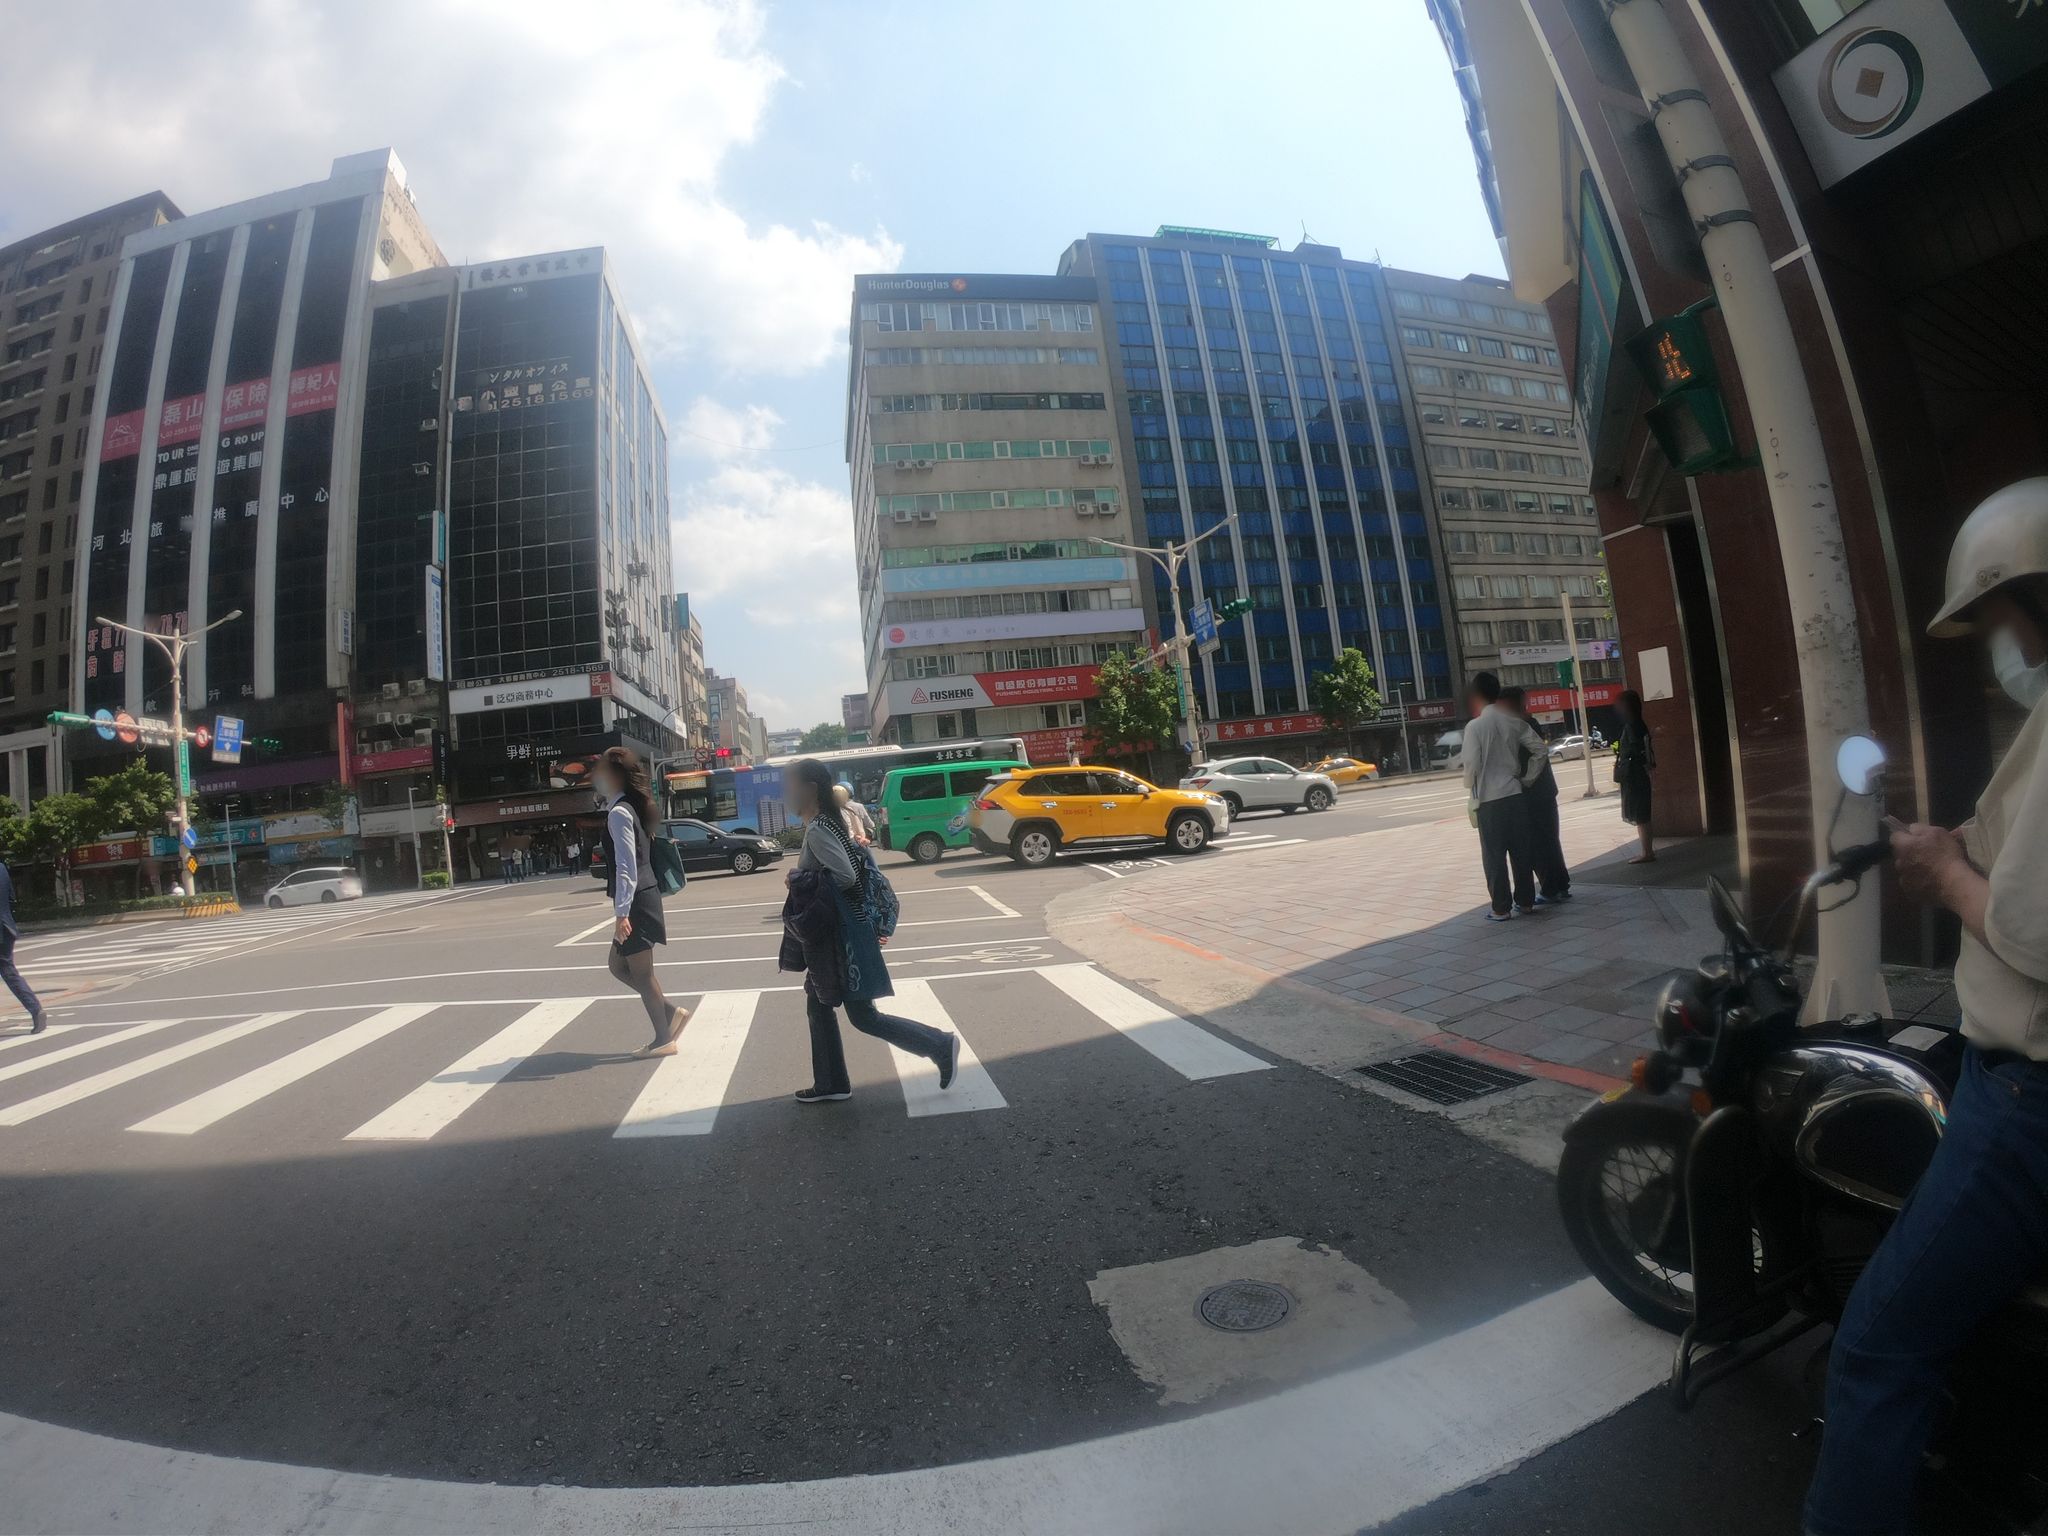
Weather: clear
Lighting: day
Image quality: good
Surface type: driving surface
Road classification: footway
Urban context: urban centre
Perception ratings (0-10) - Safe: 6.69, Lively: 9.88, Beautiful: 4.31, Boring: 0.19, Depressing: 4.27, Wealthy: 6.73